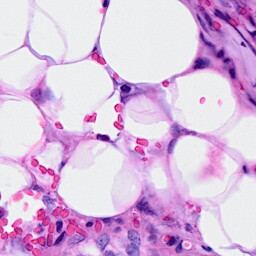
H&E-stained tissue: Breast